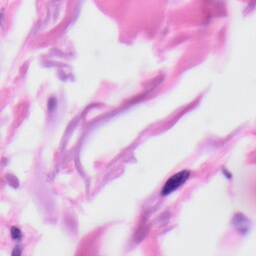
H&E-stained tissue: Skin